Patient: sex M, age 58
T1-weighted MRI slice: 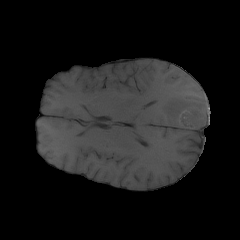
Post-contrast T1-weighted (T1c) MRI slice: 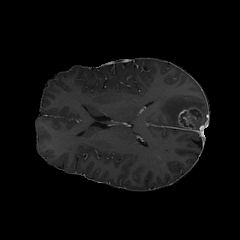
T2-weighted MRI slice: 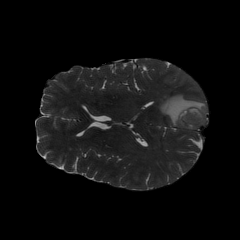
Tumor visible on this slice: yes
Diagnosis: Glioblastoma, IDH-wildtype
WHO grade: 4